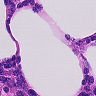
Metastatic tissue present: no